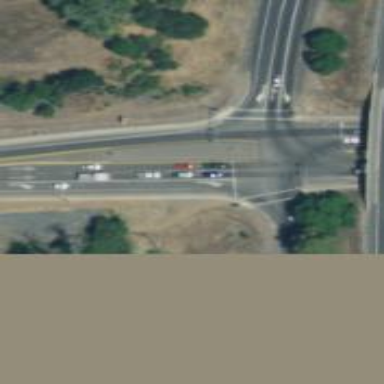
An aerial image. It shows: Primary highway.